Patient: sex M, age 43
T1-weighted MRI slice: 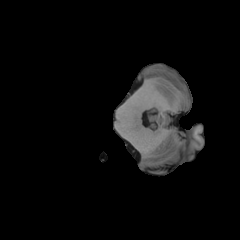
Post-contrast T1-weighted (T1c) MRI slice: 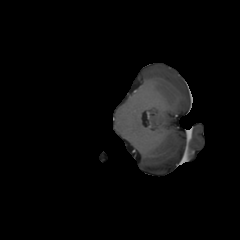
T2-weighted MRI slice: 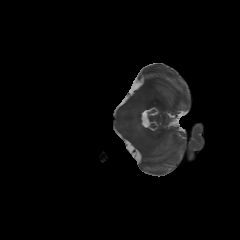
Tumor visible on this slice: no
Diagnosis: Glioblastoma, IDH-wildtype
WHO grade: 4